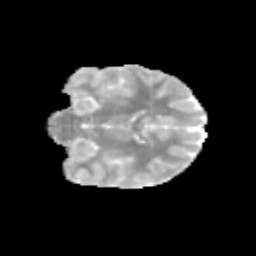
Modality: MD
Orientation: coronal
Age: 11
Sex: female
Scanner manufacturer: siemens
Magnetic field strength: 3 T
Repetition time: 3.8 s
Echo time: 0.07 s